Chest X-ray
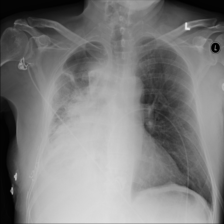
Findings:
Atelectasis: negative
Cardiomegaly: negative
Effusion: negative
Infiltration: negative
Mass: negative
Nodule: negative
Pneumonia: negative
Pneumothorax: negative
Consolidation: negative
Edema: negative
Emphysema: negative
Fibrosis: negative
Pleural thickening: negative
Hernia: negative